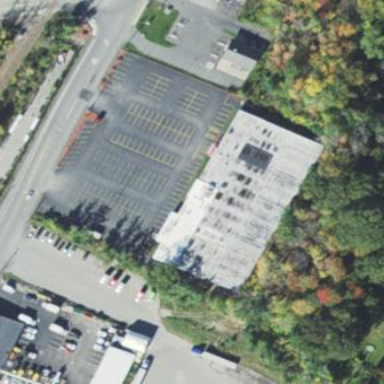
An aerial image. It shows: Building housing bowling alley.